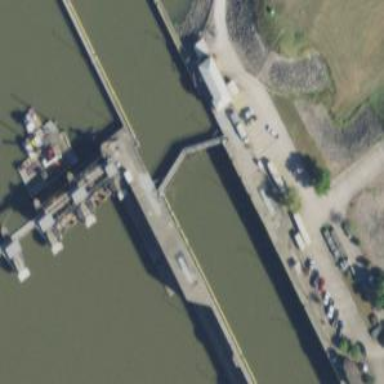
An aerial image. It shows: Lock gate along waterway.